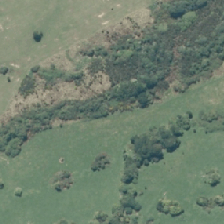
Land cover: herbaceous_freshwater_vege